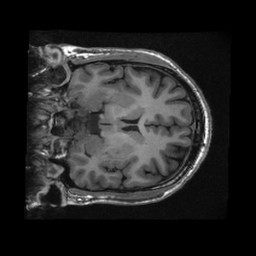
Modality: T1w
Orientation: coronal
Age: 36
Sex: male
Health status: healthy
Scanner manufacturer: ge
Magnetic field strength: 3 T
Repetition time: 0.008372 s
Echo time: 0.003116 s